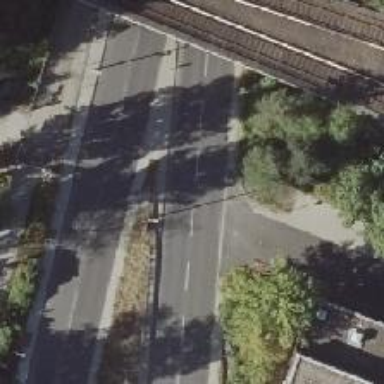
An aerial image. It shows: Asphalt motorway link.